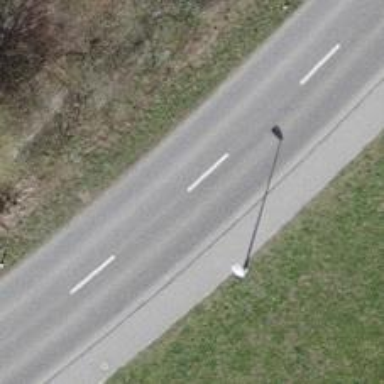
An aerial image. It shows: Tertiary road.